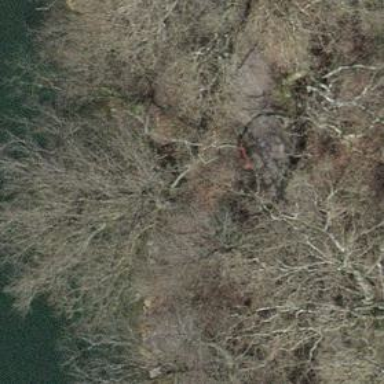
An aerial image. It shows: Red bench.